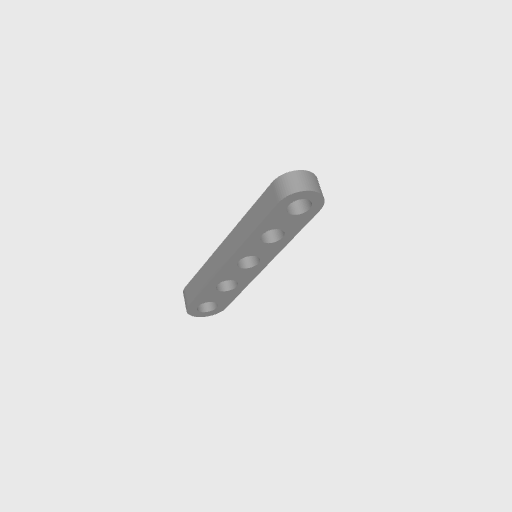
Part: FlatBeam5H